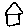
Label: house